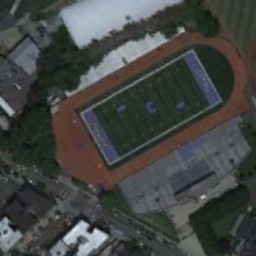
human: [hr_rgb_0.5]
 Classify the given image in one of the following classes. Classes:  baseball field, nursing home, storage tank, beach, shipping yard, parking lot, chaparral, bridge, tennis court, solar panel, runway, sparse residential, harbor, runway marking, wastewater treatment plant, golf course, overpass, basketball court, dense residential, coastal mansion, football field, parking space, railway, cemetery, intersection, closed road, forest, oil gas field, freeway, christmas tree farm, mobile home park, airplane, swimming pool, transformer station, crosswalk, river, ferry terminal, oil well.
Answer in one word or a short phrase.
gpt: football field